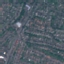
Land use / land cover class: Residential